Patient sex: M
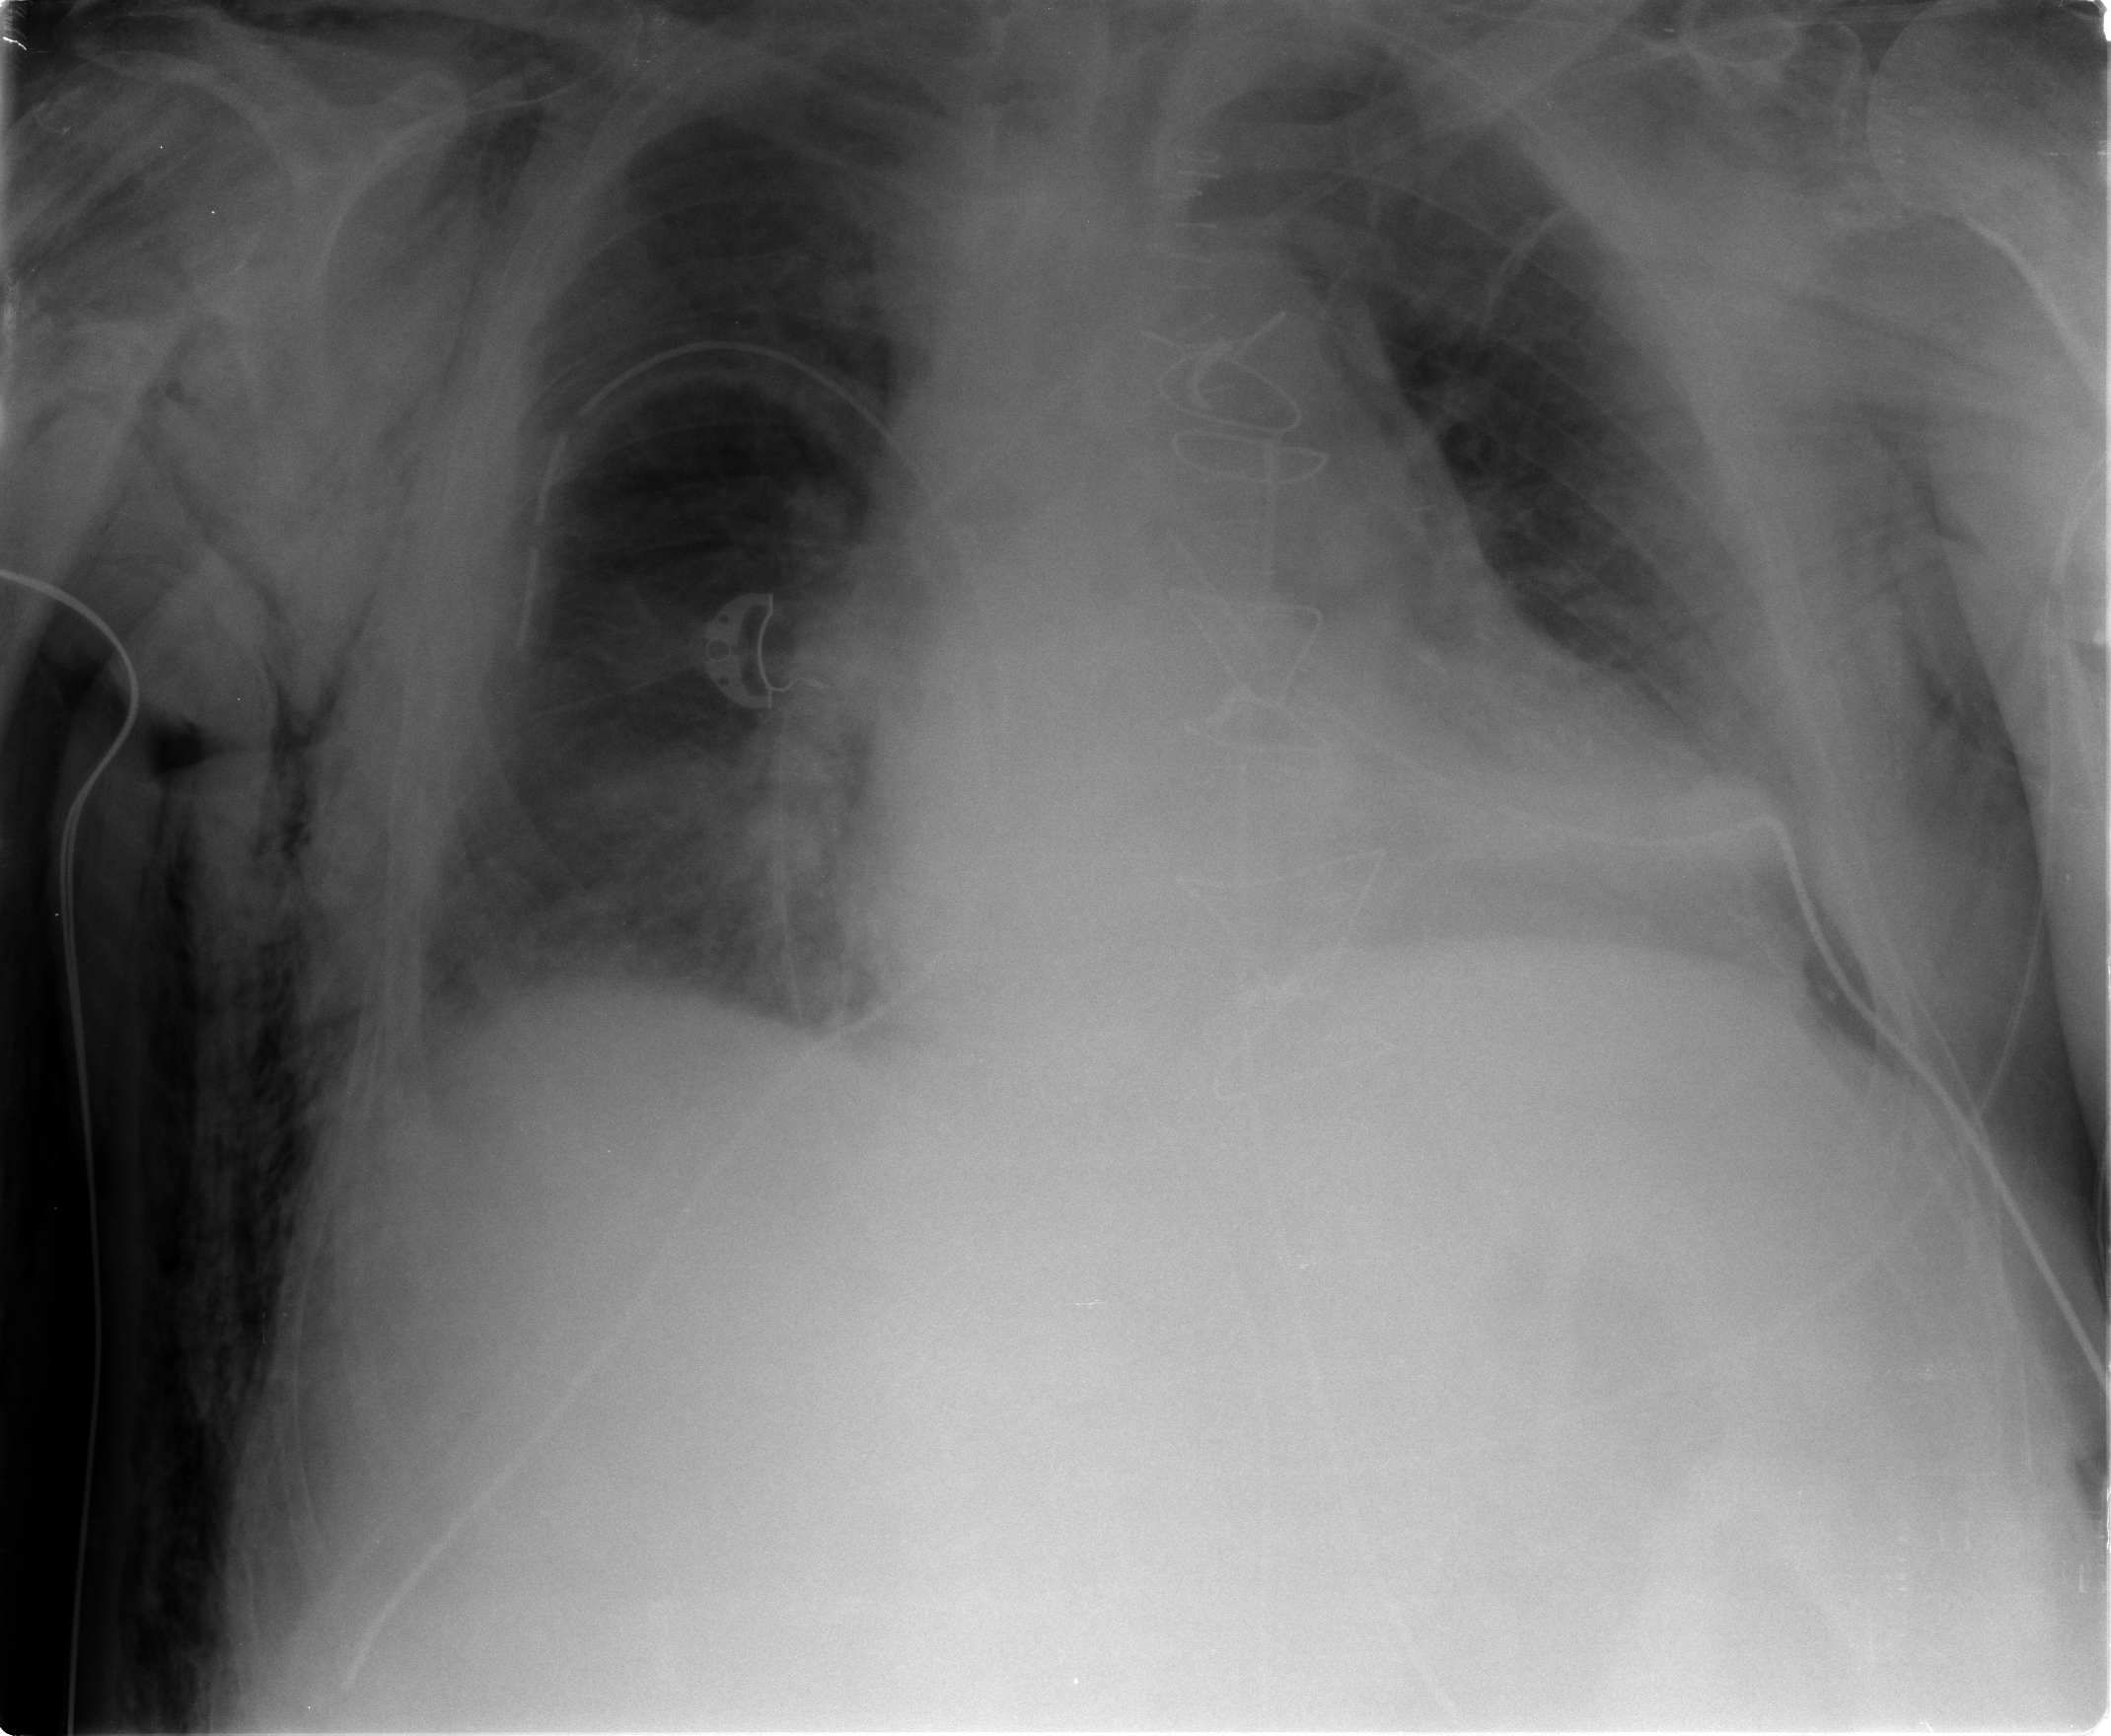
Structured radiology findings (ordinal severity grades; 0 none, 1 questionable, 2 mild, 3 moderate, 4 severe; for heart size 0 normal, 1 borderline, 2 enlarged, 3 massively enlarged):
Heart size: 2
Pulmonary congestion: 2
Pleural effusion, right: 2
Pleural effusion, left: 2
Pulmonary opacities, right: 1
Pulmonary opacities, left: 1
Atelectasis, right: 2
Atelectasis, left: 2